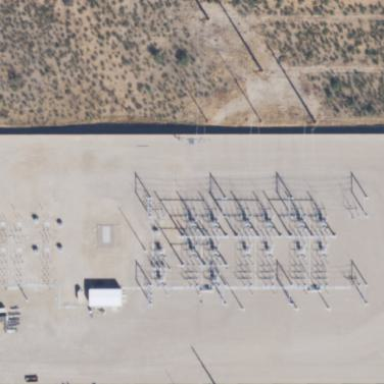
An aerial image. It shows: Power substation dedicated to generation.